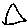
Label: triangle